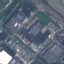
Land use / land cover: Industrial